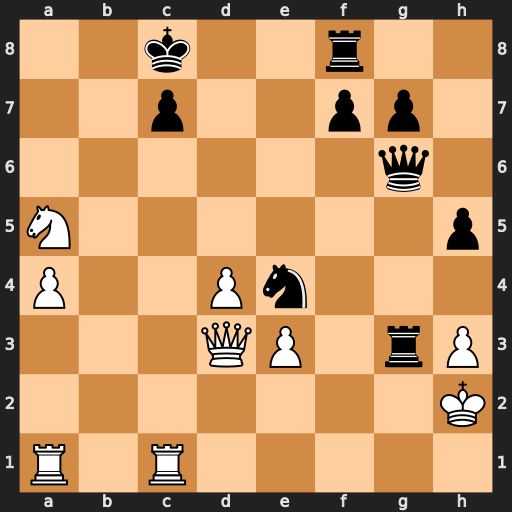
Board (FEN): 2k2r2/2p2pp1/6q1/N6p/P2Pn3/3QP1rP/7K/R1R5
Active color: w
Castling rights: -
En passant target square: -
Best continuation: Rxc7+ Kxc7 Rc1+ Kd8 Nb7+ Ke7 Rc7+ Kf6 Rc6+ Kg5 Rxg6+ fxg6 Qxe4